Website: lowes
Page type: review-order
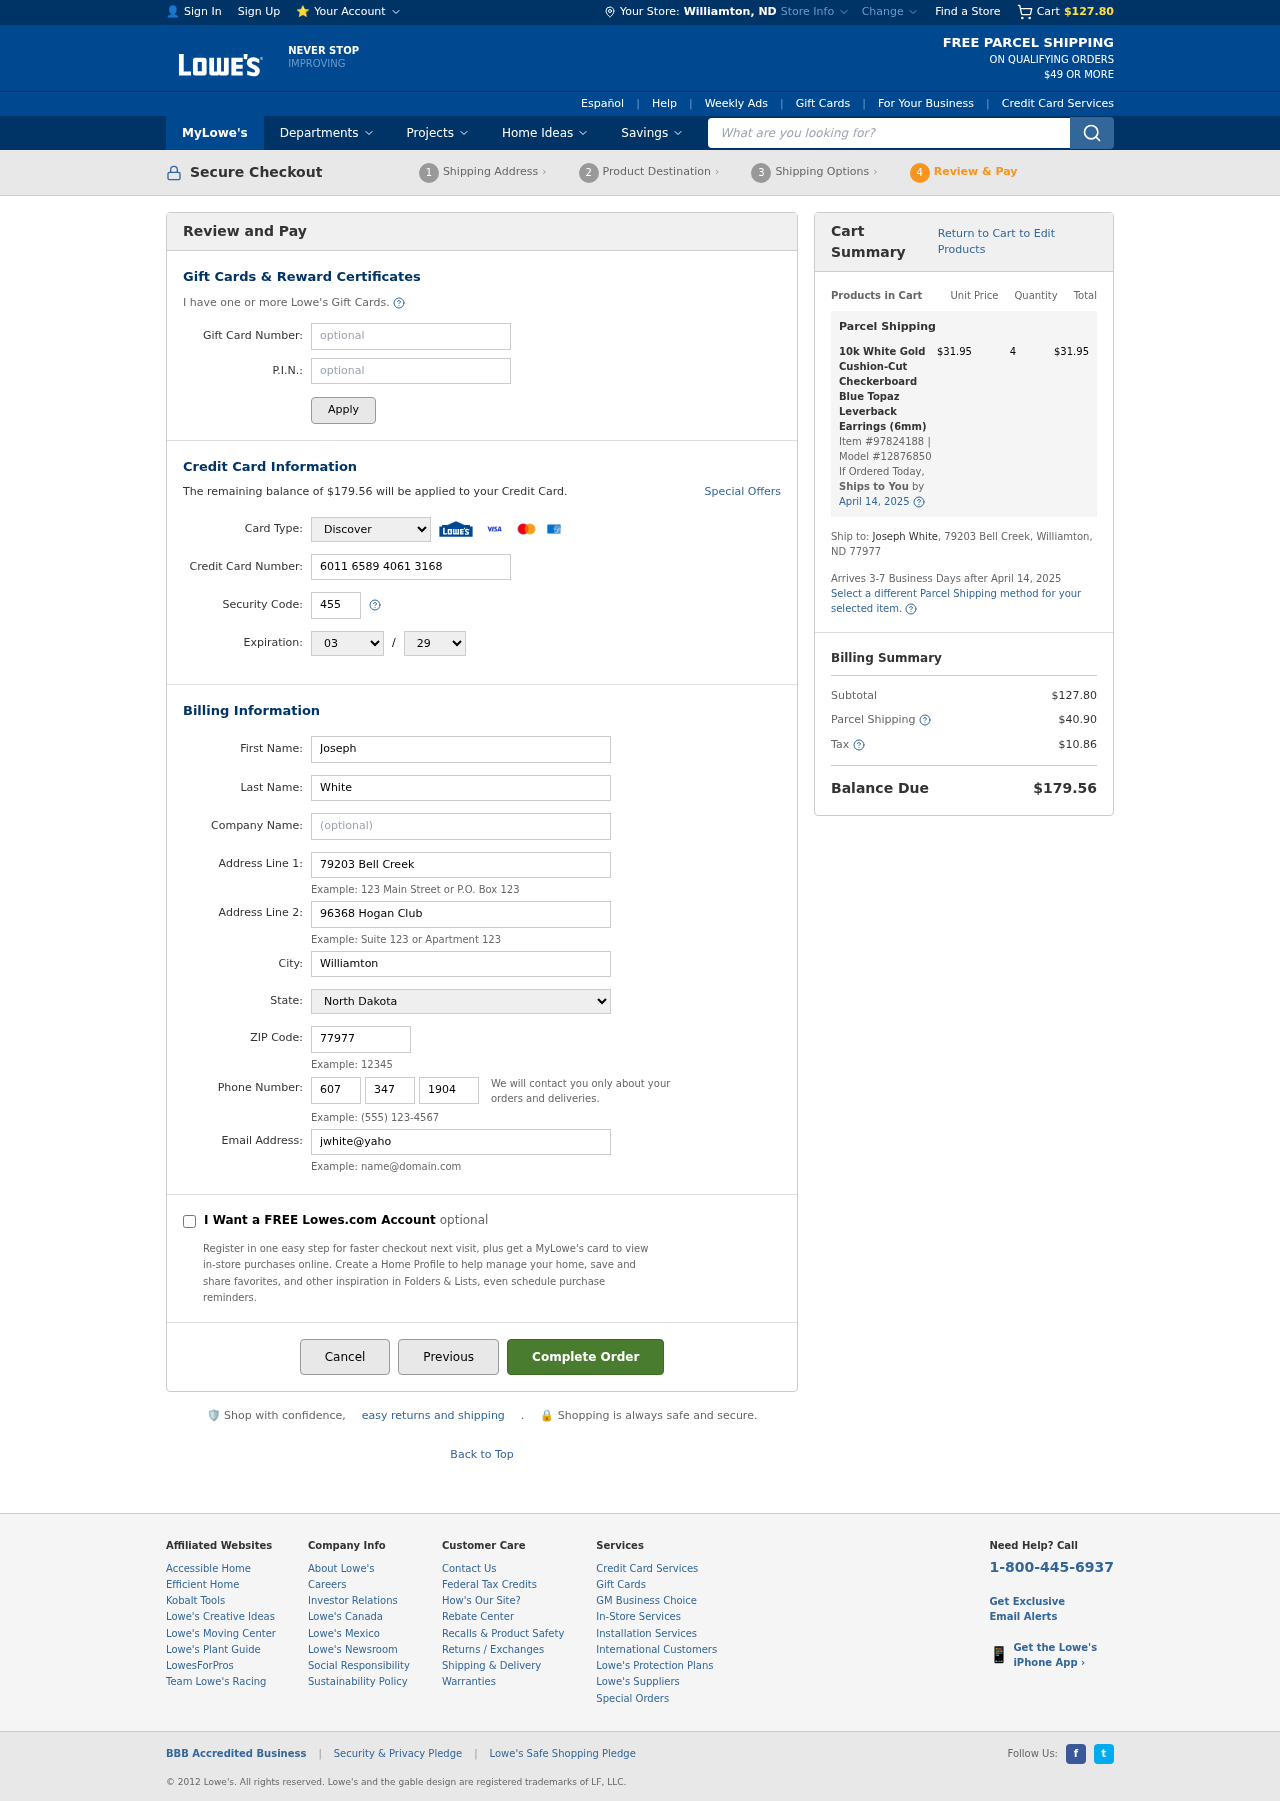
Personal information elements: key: PII_CARD_CVV
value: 455
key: PII_CARD_EXPIRY_MONTH
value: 03
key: PII_CARD_EXPIRY_YEAR
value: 29
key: PII_CARD_NUMBER
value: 6011 6589 4061 3168
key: PII_CARD_TYPE
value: Discover
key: PII_CITY
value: Williamton
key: PII_CITY_STATE
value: Williamton, ND
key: PII_EMAIL
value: jwhite@yahoo.com
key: PII_FIRSTNAME
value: Joseph
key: PII_LASTNAME
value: White
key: PII_PHONE_AREA
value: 607
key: PII_PHONE_PREFIX
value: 347
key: PII_PHONE_SUFFIX
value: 1904
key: PII_POSTCODE
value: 77977
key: PII_STATE
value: North Dakota
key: PII_STREET
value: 79203 Bell Creek
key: PII_STREET2
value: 79203 Bell Creek
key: PII_STREET2
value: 96368 Hogan Club
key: PII_FULLNAME2
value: Joseph White
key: PII_CITY_STATE_ZIP2
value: Williamton, ND 77977
Product elements: key: PRODUCT1_NAME
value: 10k White Gold Cushion-Cut Checkerboard Blue Topaz Leverback Earrings (6mm)
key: PRODUCT1_PRICE
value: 31.95
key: PRODUCT1_QUANTITY
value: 4
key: PRODUCT1_ITEM_NUMBER
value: Item #97824188
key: PRODUCT1_MODEL_NUMBER
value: Model #12876850
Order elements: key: ORDER_SUBTOTAL
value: $127.80
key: ORDER_BALANCE_DUE
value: $179.56
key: ORDER_SHIPPING_DATE
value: April 14, 2025
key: ORDER_ITEM_TOTAL
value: $31.95
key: ORDER_SHIPPING_DATE2
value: April 14, 2025
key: ORDER_SHIPPING_COST
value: $40.90
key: ORDER_TAX
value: $10.86
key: ORDER_TOTAL
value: $179.56
Search elements: key: HEADER_SEARCH
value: What are you looking for?